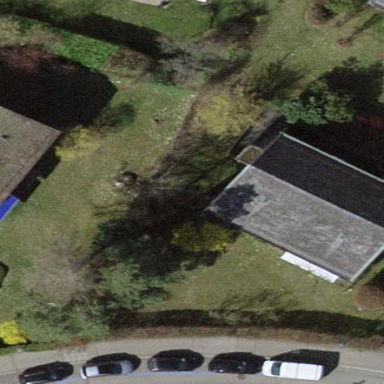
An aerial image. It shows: Building with pitched roof.